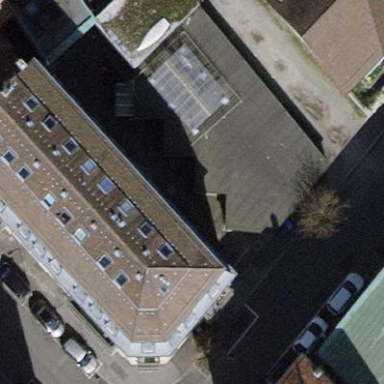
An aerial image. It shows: Unique apartment building with double saltbox roof shape.